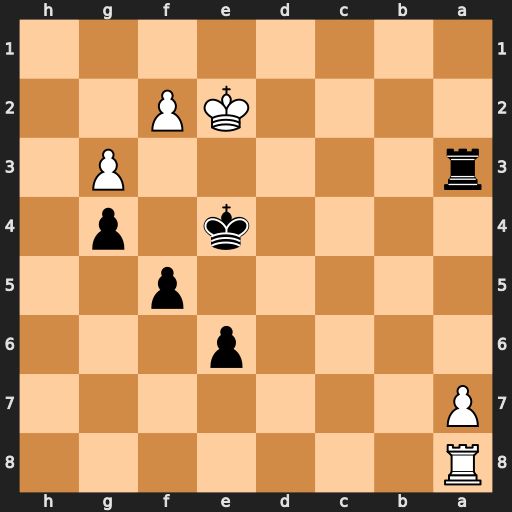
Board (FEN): R7/P7/4p3/5p2/4k1p1/r5P1/4KP2/8
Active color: b
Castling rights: -
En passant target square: -
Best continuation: Ra2+ Kf1 Kf3